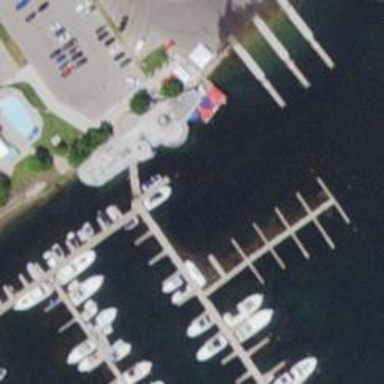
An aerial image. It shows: Pier with mooring facilities.